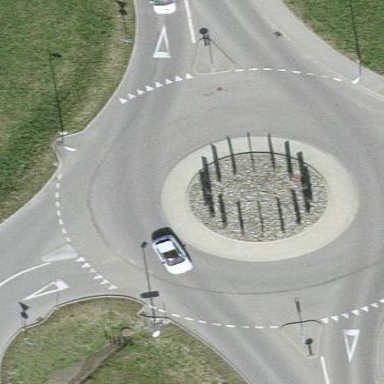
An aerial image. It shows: Asphalt road that is secondary route leading to roundabout.